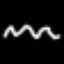
Label: squiggle